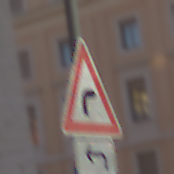
Verkehrszeichen: KurveRechts
Zusatzzeichen unten: RichtungsangabeDurchPfeile2
Umgebung: Outdoor, Urban
Tageszeit: SunriseSunset
Wetter: Clear
Licht: Natural
Jahreszeit: NotSpecified
Kontrast: MediumContrast